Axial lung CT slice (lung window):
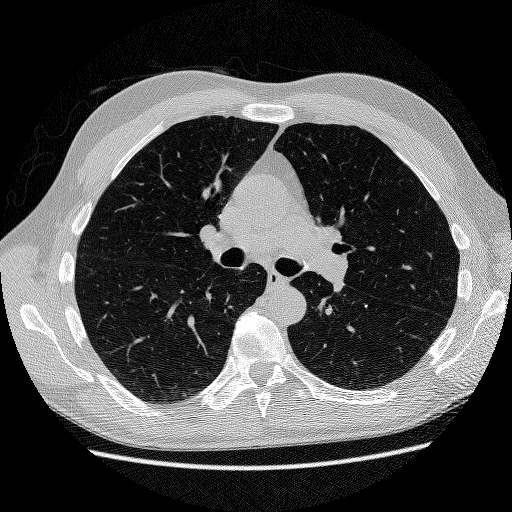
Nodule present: no